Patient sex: M
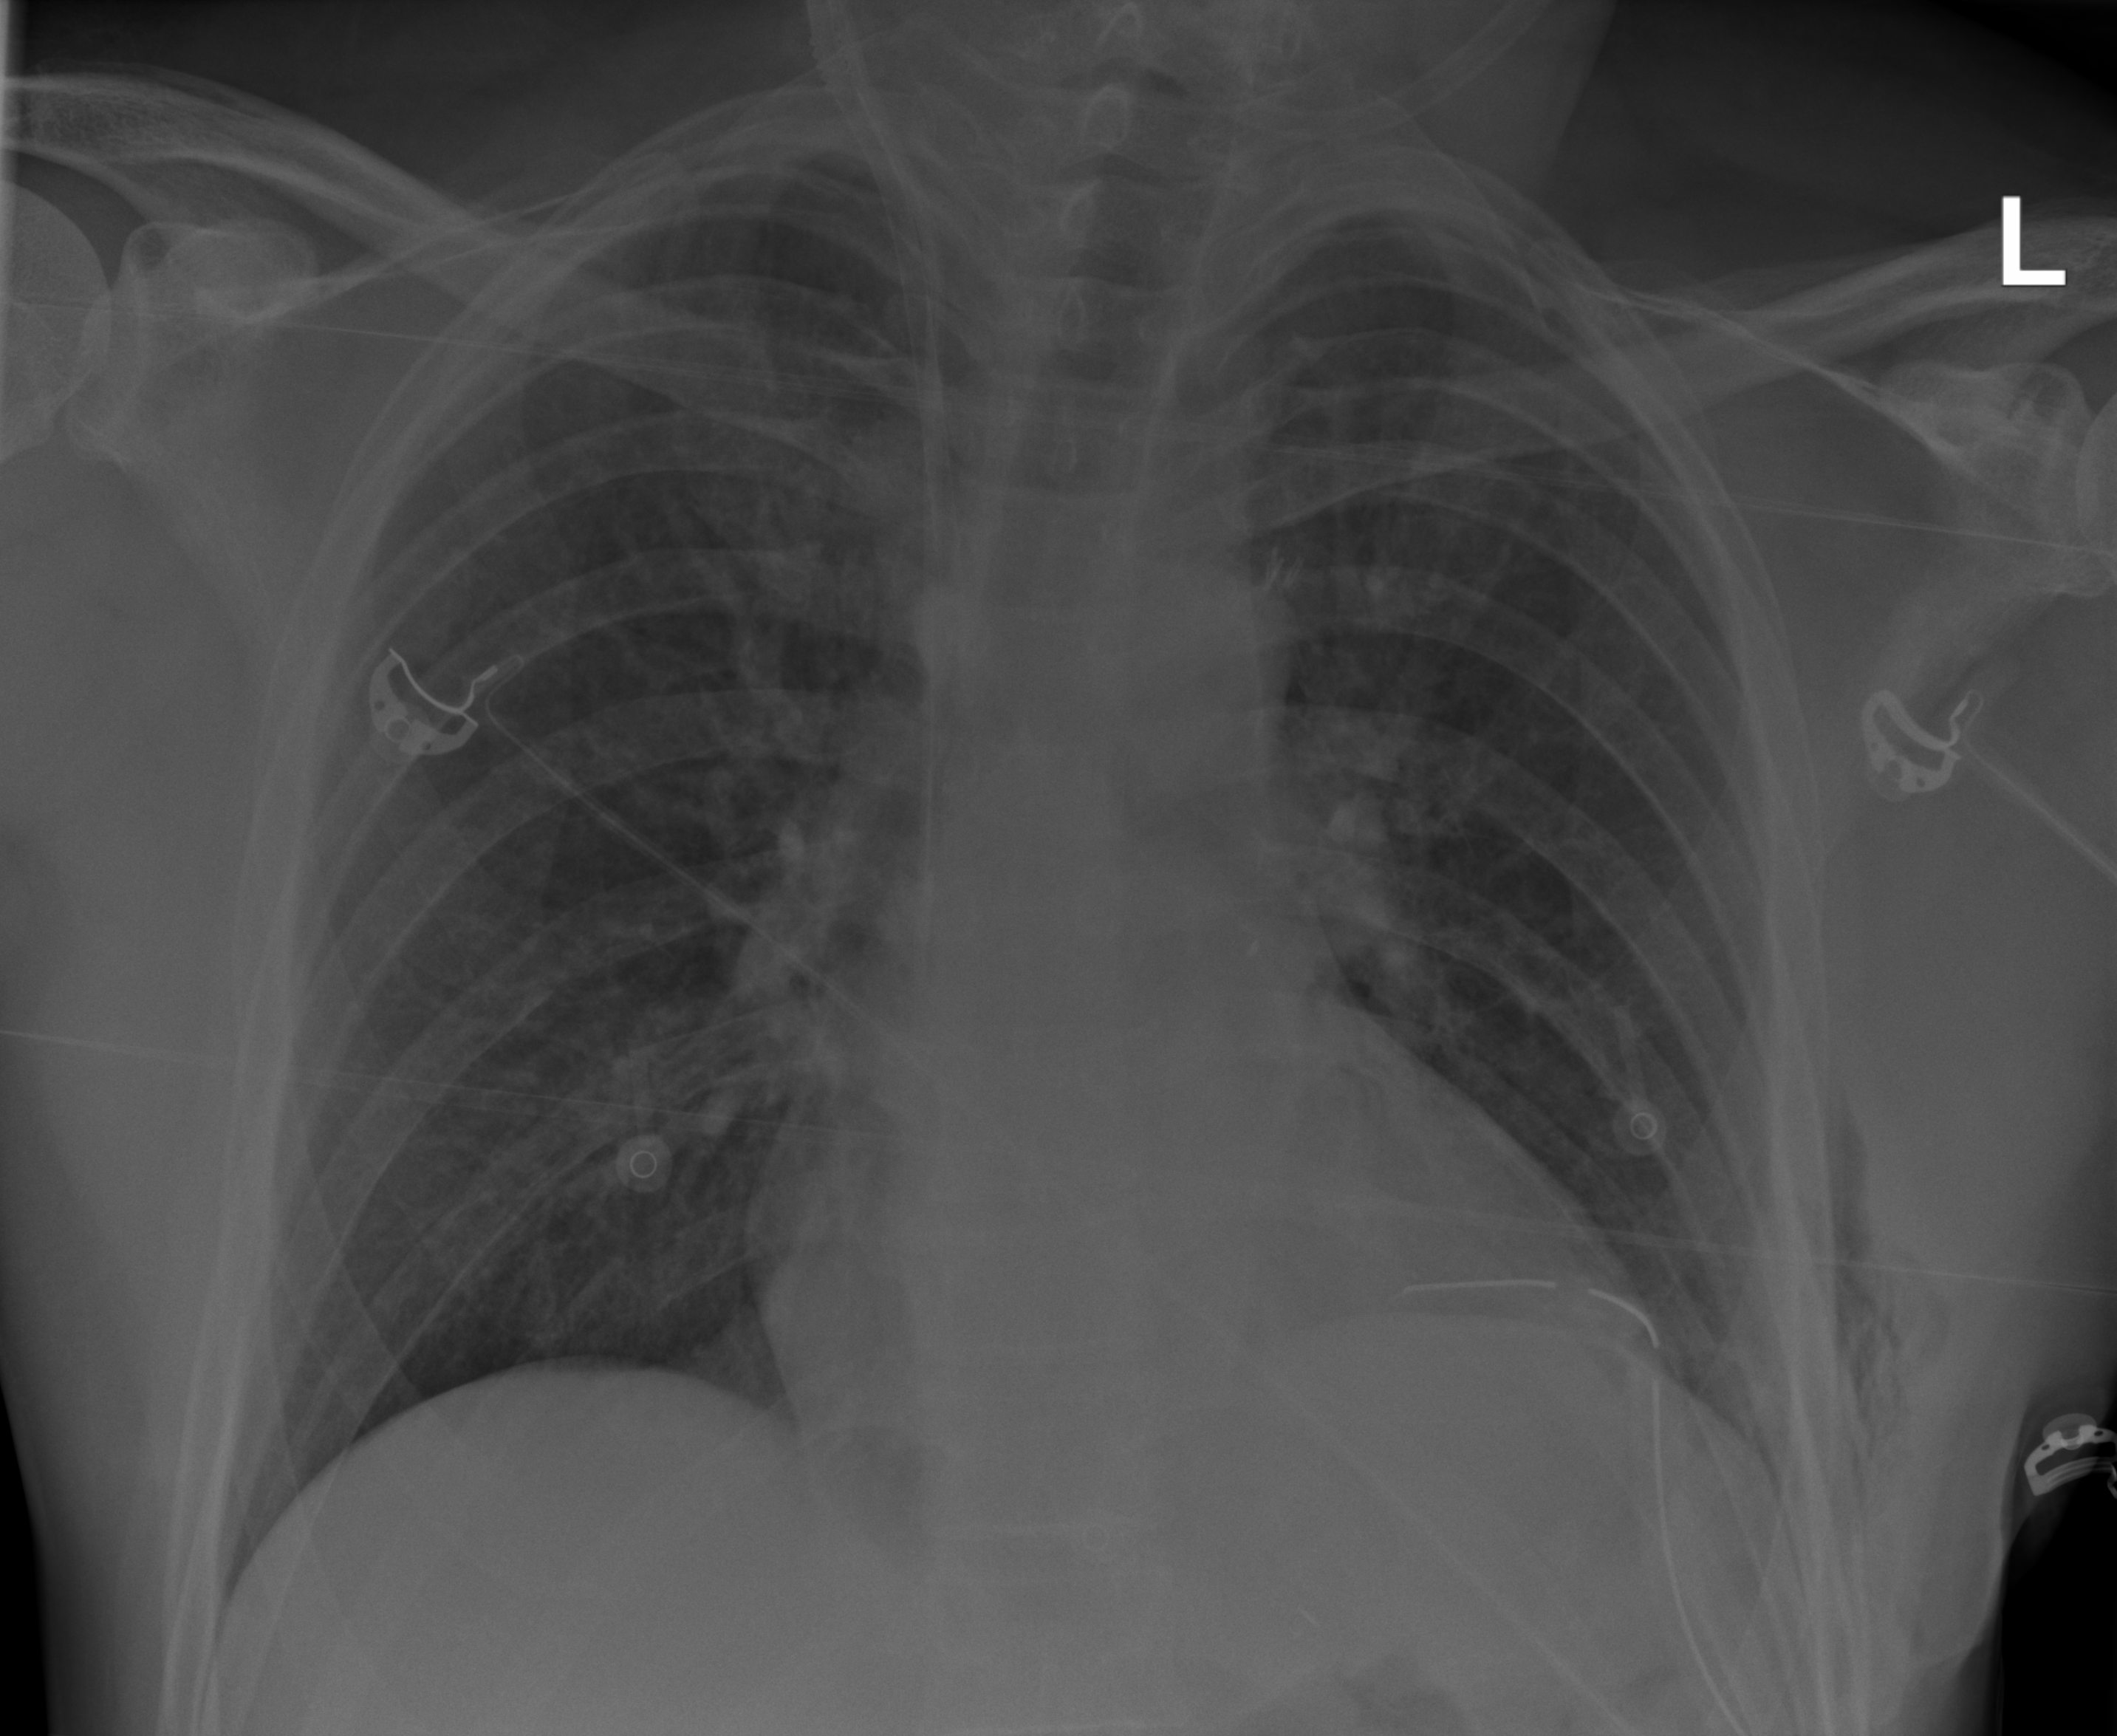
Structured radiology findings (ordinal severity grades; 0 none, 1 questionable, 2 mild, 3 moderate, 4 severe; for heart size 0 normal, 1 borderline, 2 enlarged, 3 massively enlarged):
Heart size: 1
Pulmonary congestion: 2
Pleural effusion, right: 0
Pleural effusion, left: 0
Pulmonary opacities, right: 0
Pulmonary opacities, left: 0
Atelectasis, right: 0
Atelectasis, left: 2